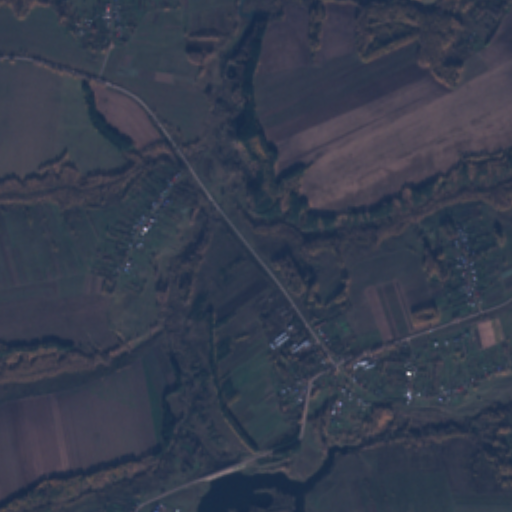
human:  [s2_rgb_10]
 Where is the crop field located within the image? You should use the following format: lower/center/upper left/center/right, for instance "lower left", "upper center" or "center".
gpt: The crop field is located in the upper of the image.
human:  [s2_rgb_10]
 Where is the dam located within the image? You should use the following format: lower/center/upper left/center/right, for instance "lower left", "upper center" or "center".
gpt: The dam is located in the lower right of the image.
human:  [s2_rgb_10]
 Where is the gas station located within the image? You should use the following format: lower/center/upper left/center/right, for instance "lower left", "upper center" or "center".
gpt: The gas station is located in the center of the image.
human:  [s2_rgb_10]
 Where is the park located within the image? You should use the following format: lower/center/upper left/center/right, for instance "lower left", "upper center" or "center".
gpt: The park is located in the center of the image.
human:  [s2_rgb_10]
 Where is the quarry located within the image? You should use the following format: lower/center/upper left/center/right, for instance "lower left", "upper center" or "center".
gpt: There is no quarry in the image.